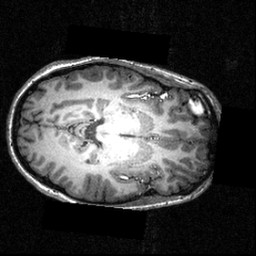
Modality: T1w
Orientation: axial
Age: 16
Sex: female
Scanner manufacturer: siemens
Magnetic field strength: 3.951 T
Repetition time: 1.5 s
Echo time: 0.00335 s